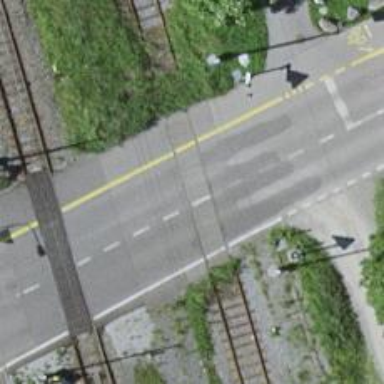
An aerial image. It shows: Level crossing with double half barrier.